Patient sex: F
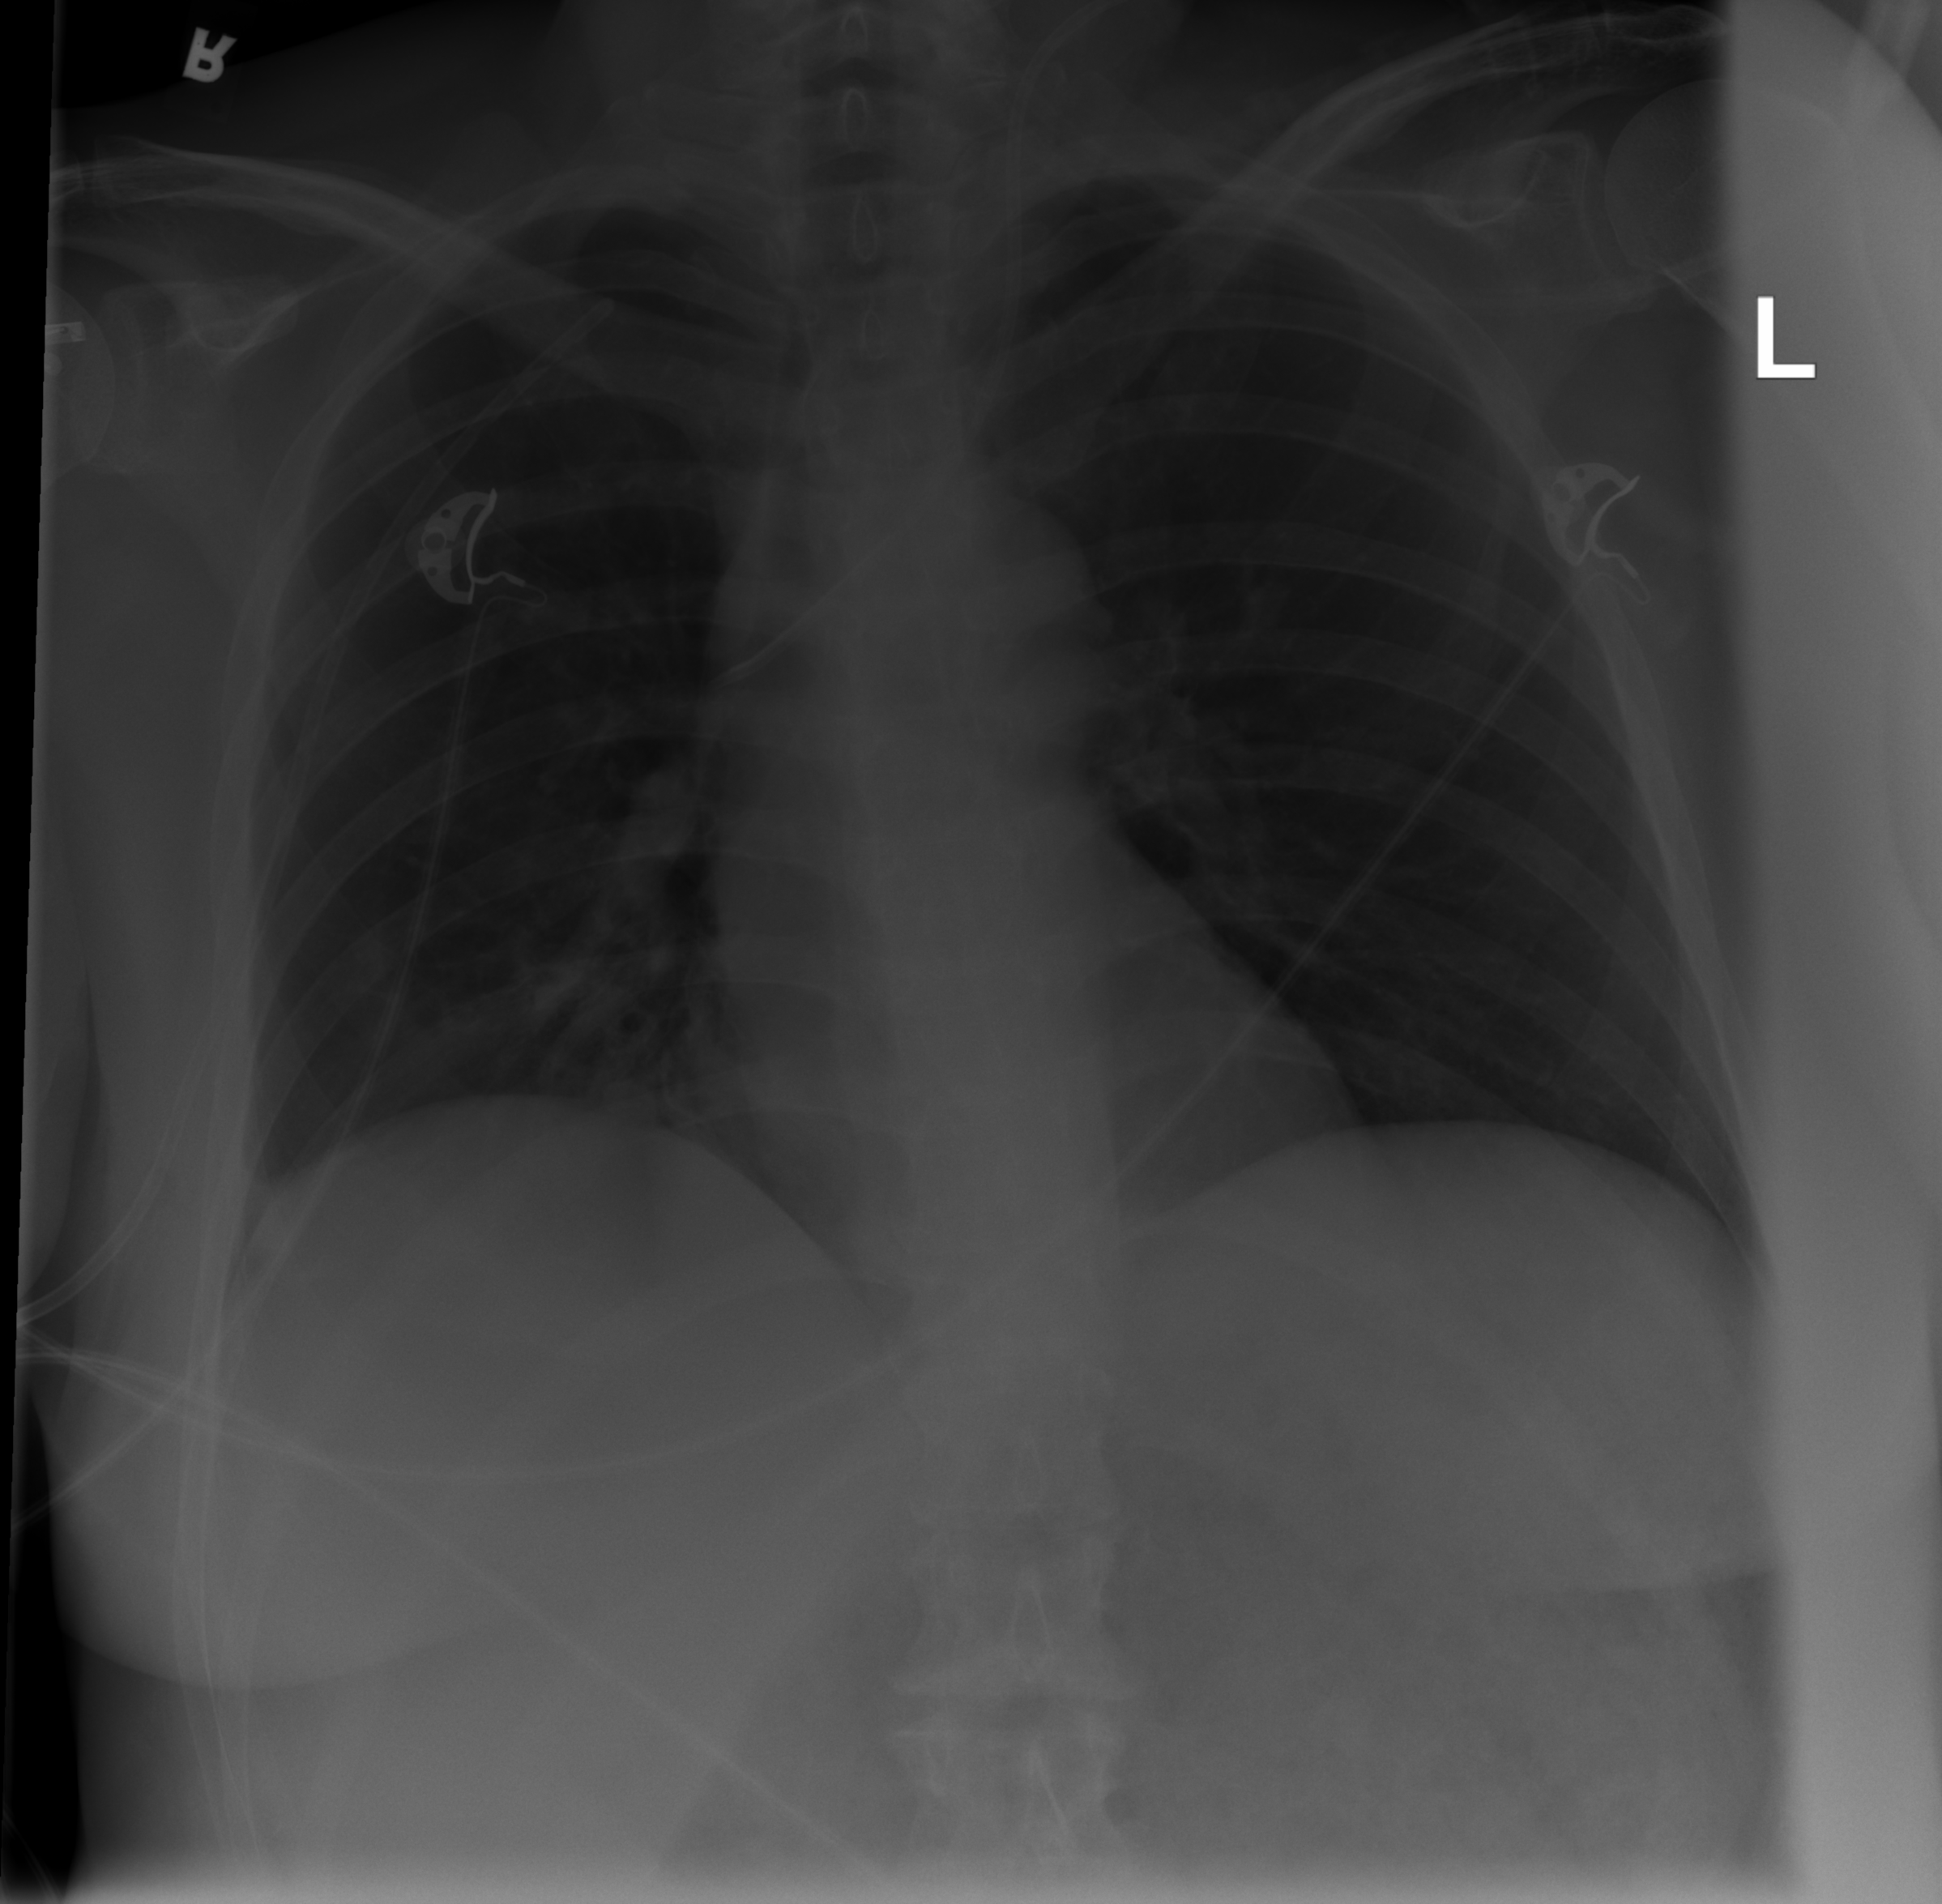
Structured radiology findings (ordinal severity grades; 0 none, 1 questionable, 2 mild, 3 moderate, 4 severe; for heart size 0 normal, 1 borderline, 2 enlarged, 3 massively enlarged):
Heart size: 0
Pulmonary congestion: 0
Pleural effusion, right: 0
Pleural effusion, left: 0
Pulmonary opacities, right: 0
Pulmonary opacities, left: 0
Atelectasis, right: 2
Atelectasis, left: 0